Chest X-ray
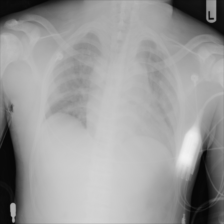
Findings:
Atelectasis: negative
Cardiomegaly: negative
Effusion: negative
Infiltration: negative
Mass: negative
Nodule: negative
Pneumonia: negative
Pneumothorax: negative
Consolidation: negative
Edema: negative
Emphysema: negative
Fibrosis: negative
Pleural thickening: negative
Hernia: negative